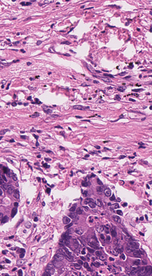
Tumor epithelial tissue: yes
Tumor-associated stroma tissue: yes
Normal tissue: no